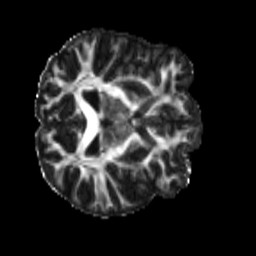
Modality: FA
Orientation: axial
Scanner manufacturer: siemens
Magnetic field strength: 3 T
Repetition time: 4 s
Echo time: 0.0594 s